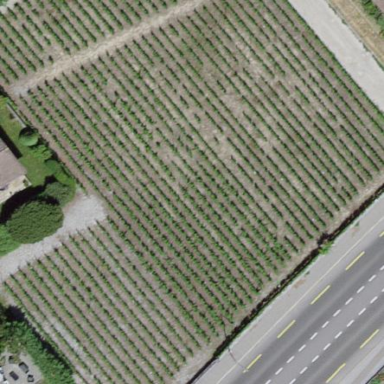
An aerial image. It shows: Vineyard.